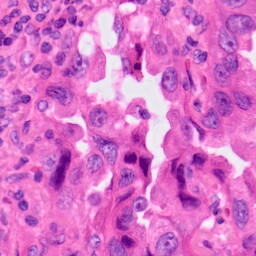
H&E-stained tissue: Lung